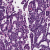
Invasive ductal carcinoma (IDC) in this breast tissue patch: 1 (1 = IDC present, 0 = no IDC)